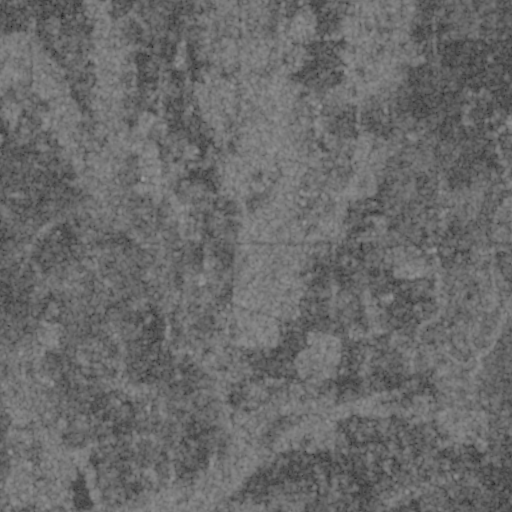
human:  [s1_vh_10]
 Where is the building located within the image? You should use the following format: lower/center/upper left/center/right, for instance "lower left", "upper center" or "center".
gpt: The building is located in the lower left of the image.
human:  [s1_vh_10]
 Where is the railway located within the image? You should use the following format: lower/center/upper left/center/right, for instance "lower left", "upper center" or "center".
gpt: The railway is located in the lower center of the image.
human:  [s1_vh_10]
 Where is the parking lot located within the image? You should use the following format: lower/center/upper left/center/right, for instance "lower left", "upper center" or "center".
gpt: There is no parking lot in the image.

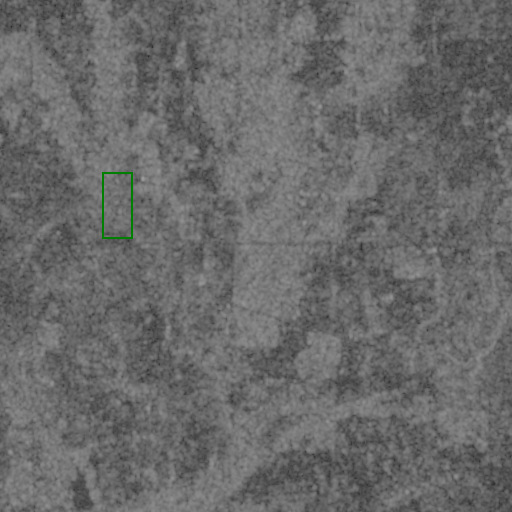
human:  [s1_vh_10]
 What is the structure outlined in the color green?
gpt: The structure outlined in green is a dam.
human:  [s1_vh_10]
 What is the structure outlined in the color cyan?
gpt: There is no cyan outline.